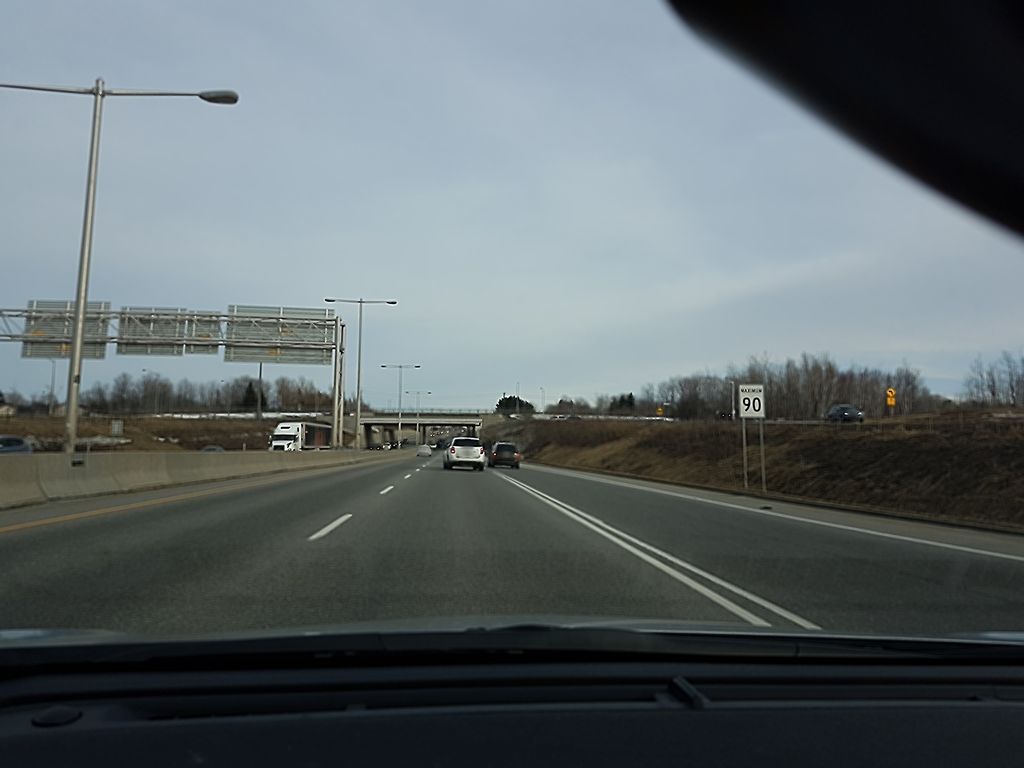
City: quebec_city